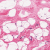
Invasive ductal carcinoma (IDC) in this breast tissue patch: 0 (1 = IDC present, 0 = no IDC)